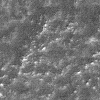
Atmospheric dust classification: not_dusty